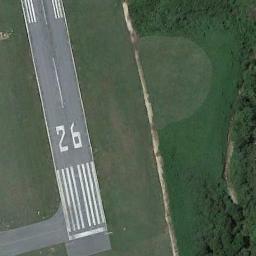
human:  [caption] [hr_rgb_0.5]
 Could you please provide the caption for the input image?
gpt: The runway is on the grass next to the trees .

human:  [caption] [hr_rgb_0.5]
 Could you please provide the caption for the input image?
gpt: The runway has a threshold marking and two touchdown zone markings and the designation marking is 26 .

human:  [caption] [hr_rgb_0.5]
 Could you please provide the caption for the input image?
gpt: The runway is surrounded by grass .

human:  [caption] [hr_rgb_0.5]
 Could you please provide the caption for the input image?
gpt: Next to the runway is a green lawn with white '26' and short-line signs on the runway .

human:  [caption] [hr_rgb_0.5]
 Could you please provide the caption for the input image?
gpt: There are green meadows beside the runway with white marks .